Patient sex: M
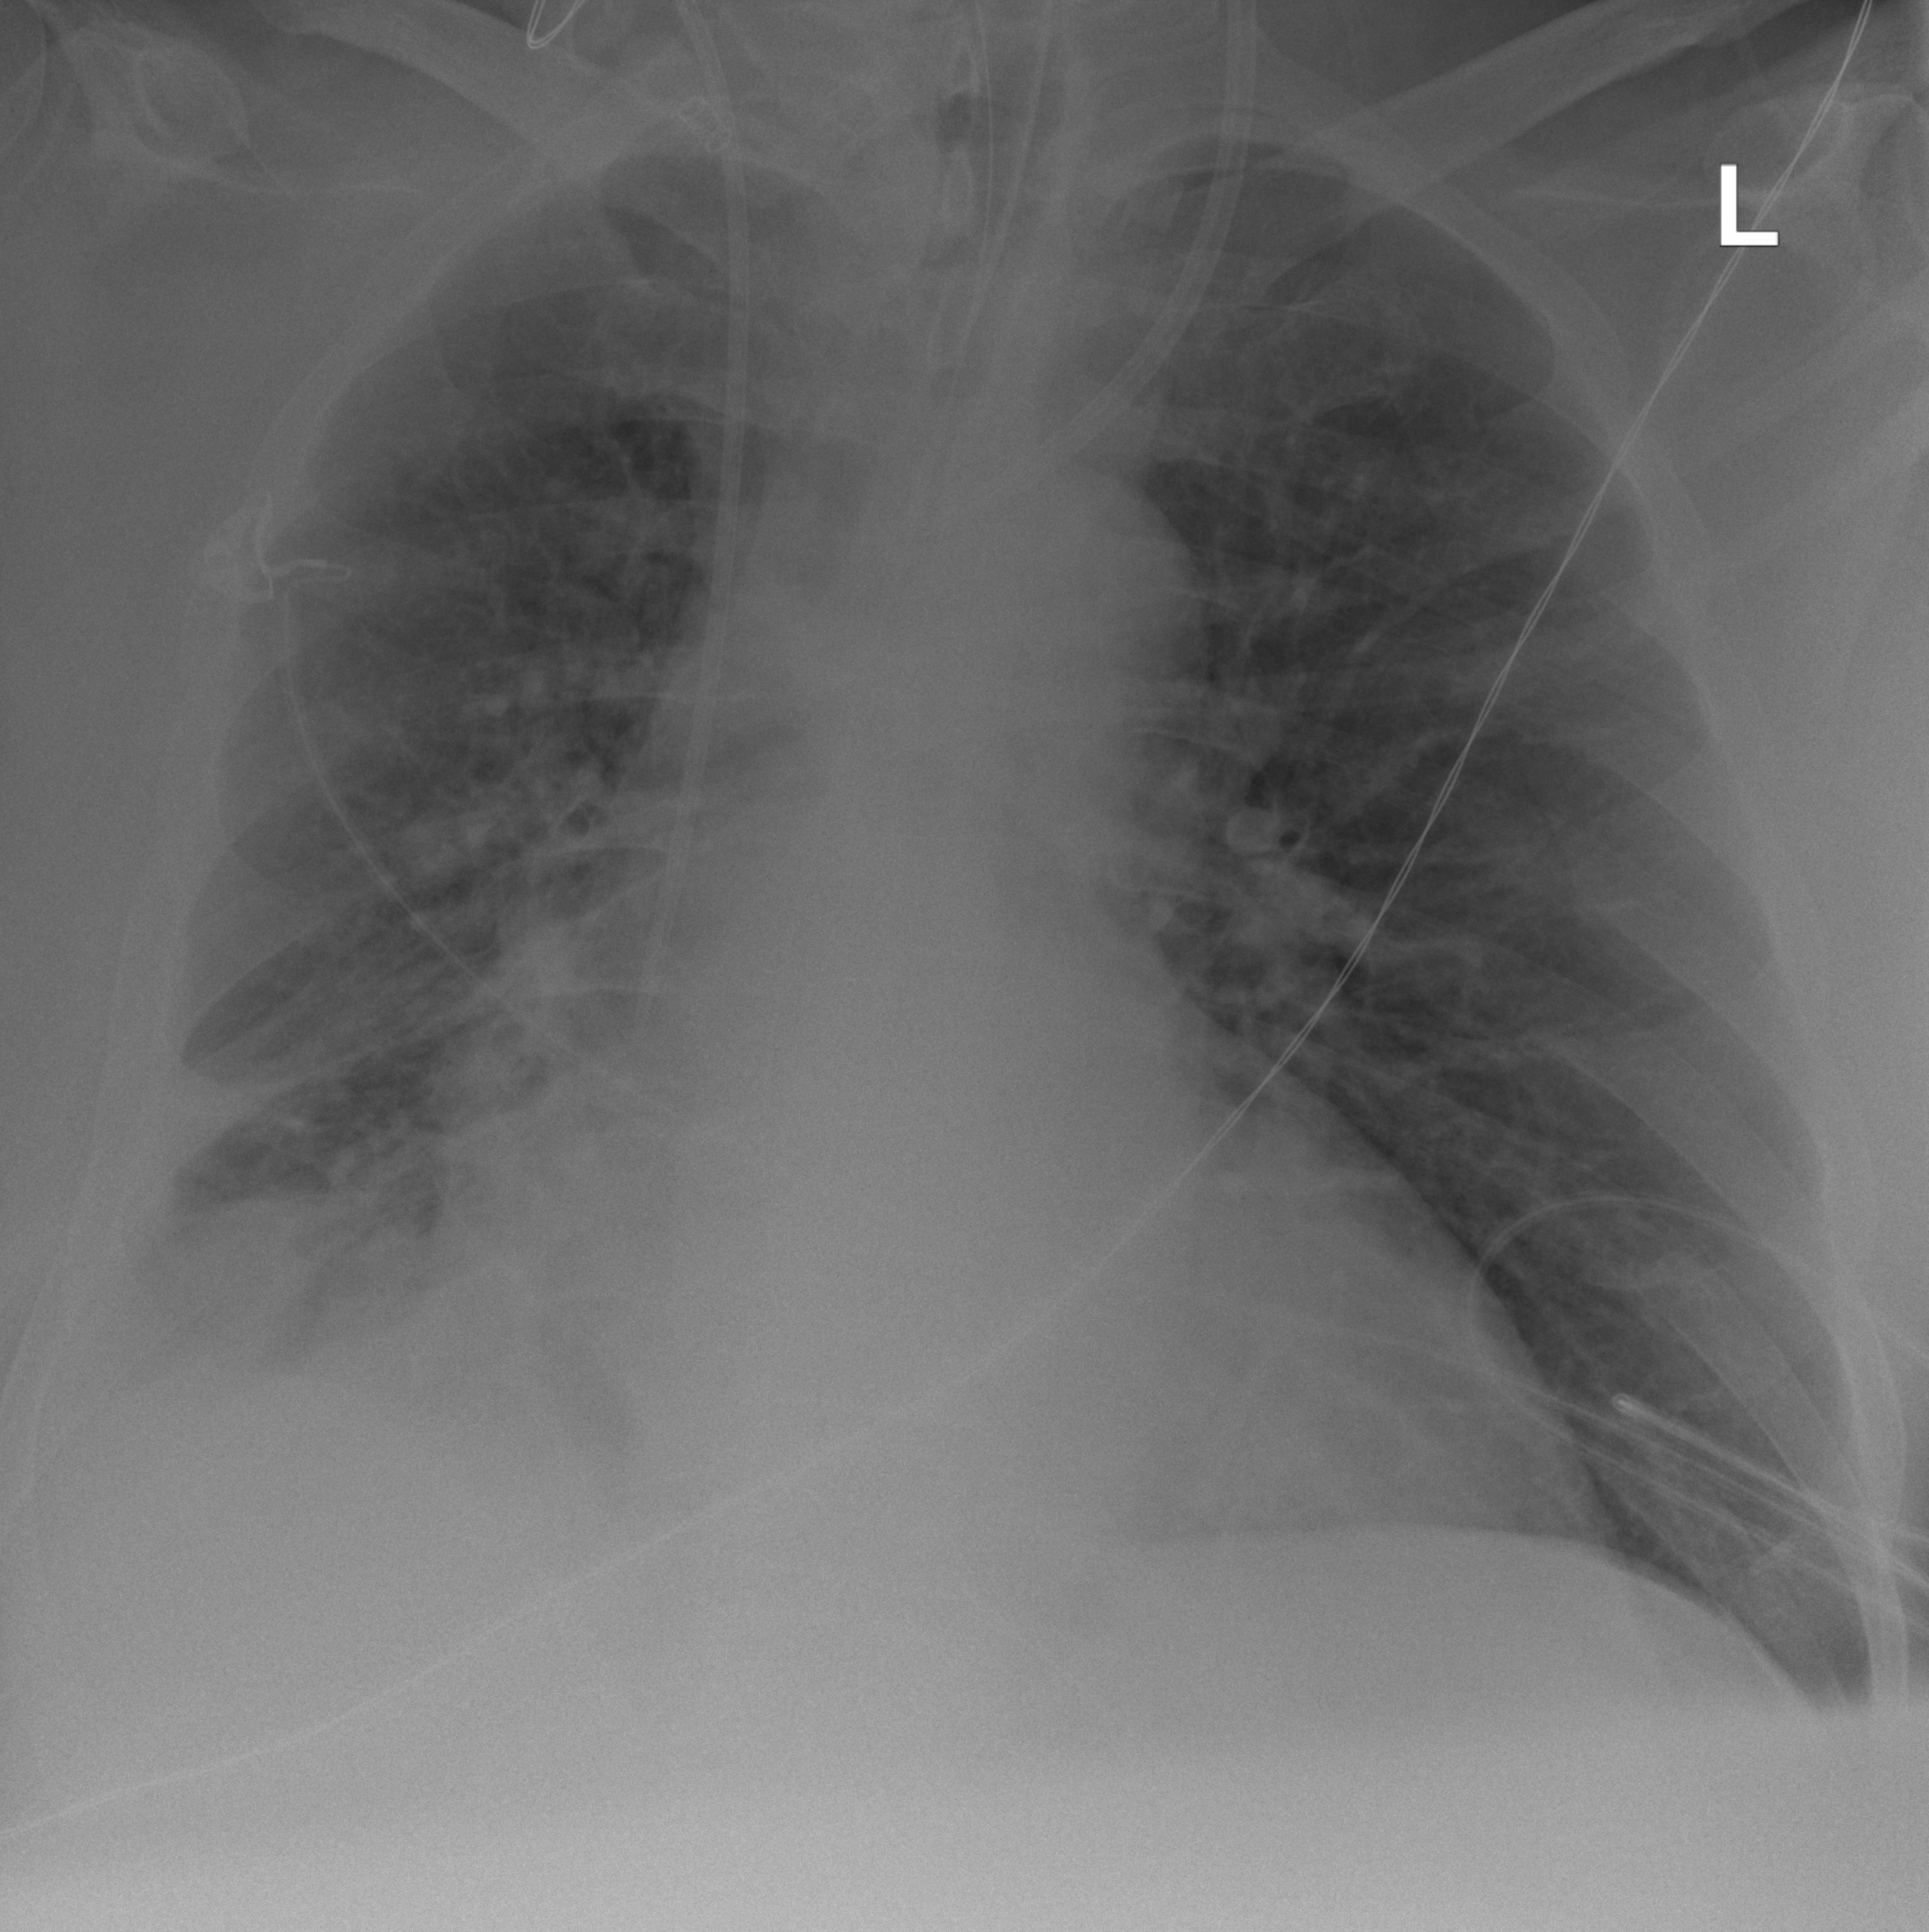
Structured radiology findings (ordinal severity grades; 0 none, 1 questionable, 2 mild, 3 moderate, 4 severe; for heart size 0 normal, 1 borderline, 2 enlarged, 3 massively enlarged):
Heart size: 2
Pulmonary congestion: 0
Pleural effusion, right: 0
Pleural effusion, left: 0
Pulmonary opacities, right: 2
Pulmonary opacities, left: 0
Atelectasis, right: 3
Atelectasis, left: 0